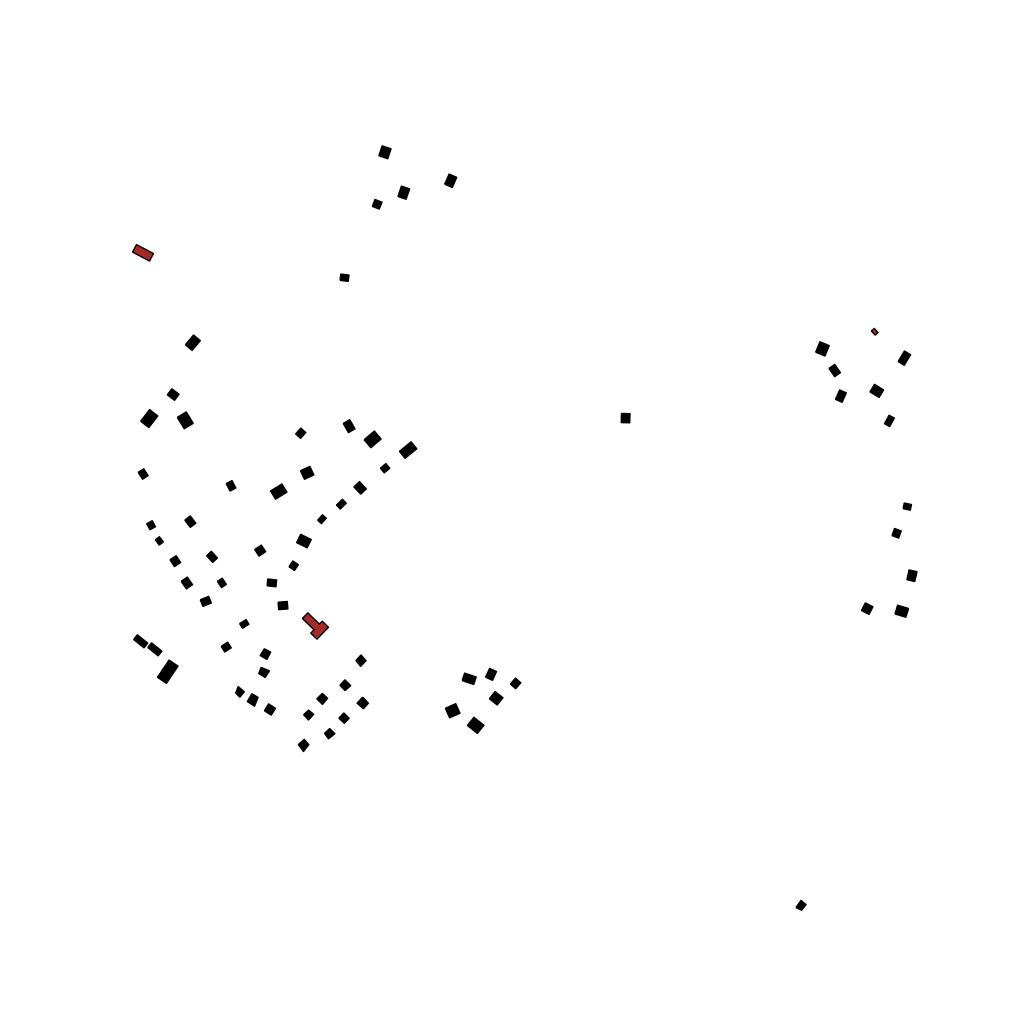
Tags: overhead vector_map, recreation, residential, soviet, individual_rise, low_rise, density_1, Building, Facility, 1.0 km²